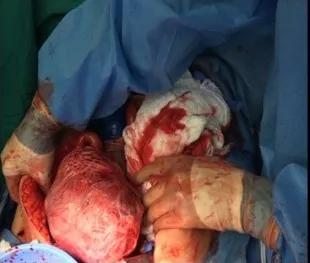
A: Pedunculated Fibroid seen immediately upon opening the abdomen.
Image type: medical_photograph (other_medical_photograph)